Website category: auto
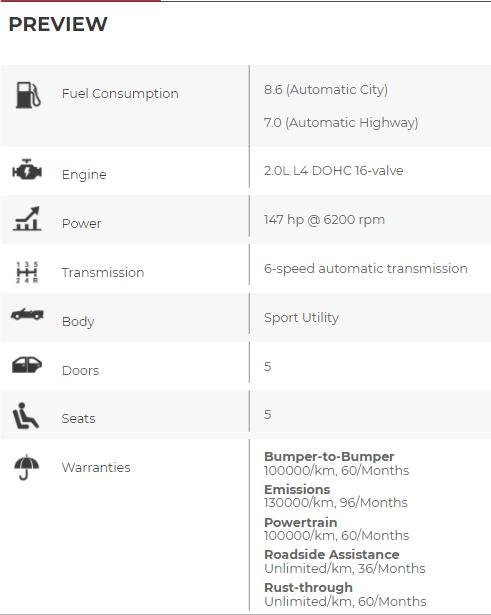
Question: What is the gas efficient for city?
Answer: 8.6 (Automatic City)

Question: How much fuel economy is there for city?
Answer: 8.6 (Automatic City)

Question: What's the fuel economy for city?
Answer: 8.6 (Automatic City)

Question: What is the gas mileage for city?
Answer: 8.6 (Automatic City)

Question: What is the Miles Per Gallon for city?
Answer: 8.6 (Automatic City)

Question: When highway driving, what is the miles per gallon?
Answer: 7.0 (Automatic Highway)

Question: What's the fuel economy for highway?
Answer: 7.0 (Automatic Highway)

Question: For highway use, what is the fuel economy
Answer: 7.0 (Automatic Highway)

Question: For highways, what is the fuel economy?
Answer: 7.0 (Automatic Highway)

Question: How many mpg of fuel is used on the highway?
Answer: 7.0 (Automatic Highway)

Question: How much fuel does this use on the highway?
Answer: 7.0 (Automatic Highway)

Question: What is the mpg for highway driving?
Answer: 7.0 (Automatic Highway)

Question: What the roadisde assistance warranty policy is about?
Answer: Unlimited/km, 36/Months

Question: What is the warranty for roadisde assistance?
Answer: Unlimited/km, 36/Months

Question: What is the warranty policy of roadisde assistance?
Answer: Unlimited/km, 36/Months

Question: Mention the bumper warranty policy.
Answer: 100000/km, 60/Months

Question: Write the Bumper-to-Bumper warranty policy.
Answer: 100000/km, 60/Months

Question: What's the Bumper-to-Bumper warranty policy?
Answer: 100000/km, 60/Months

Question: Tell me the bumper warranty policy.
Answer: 100000/km, 60/Months

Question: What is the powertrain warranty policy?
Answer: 100000/km, 60/Months

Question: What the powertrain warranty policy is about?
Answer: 100000/km, 60/Months

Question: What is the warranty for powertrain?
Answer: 100000/km, 60/Months